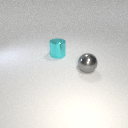
large gray metal sphere to the right of large cyan metal cylinder